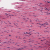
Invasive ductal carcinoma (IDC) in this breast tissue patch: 0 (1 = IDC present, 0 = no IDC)